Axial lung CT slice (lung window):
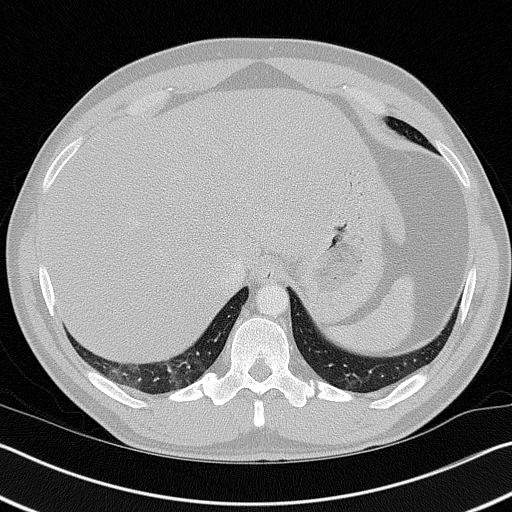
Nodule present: no